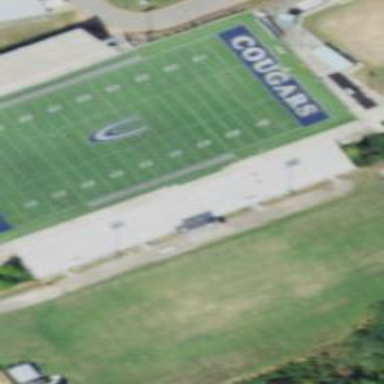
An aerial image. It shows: Grandstand building with bleachers.